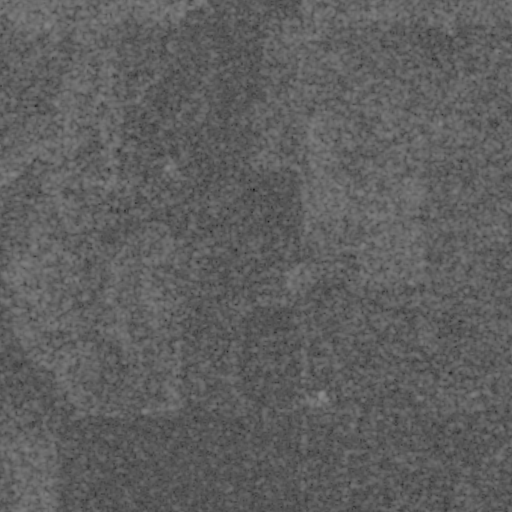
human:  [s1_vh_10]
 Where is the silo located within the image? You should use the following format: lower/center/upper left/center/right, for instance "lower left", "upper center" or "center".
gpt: The silo is located in the lower center of the image.
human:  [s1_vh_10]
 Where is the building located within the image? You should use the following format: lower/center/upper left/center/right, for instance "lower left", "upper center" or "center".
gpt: The building is located in the lower center of the image.
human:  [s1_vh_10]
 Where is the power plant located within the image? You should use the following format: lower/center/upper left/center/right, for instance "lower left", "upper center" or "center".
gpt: There is no power plant in the image.

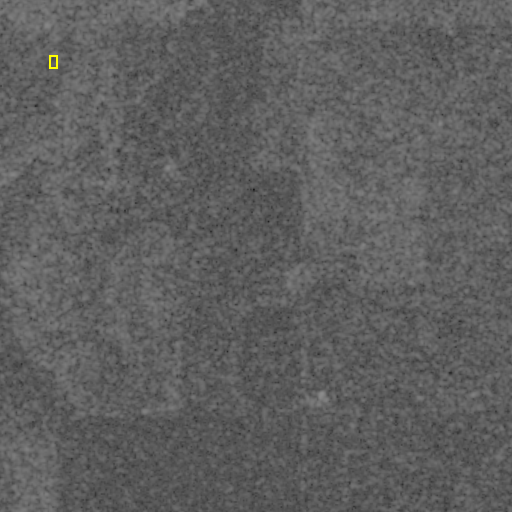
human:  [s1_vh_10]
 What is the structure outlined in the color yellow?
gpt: The structure outlined in yellow is a building.
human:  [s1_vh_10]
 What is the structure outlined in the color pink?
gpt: There is no pink outline.